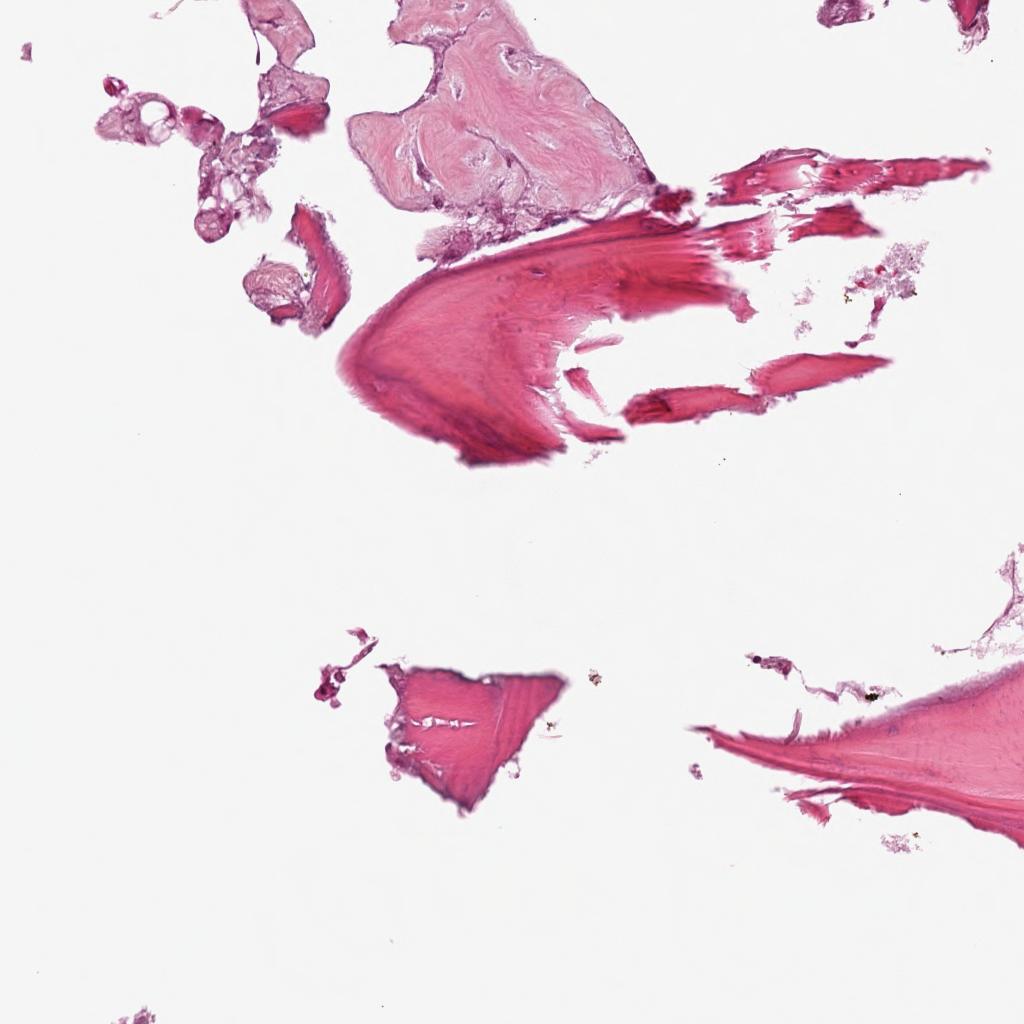
Label: Non-Tumor